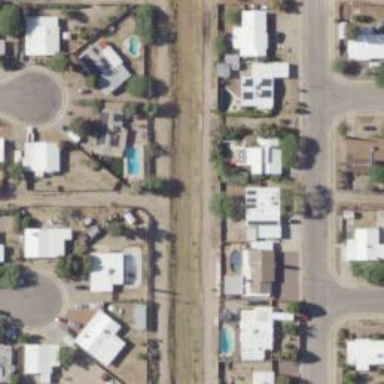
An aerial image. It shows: Alleyway designated as service road.